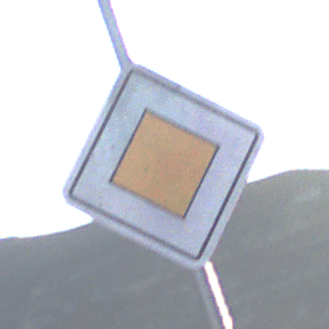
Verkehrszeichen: Vorfahrtsstrasse
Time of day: SunriseSunset
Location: Outdoor (Nature)
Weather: Clear
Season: NotSpecified
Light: Natural